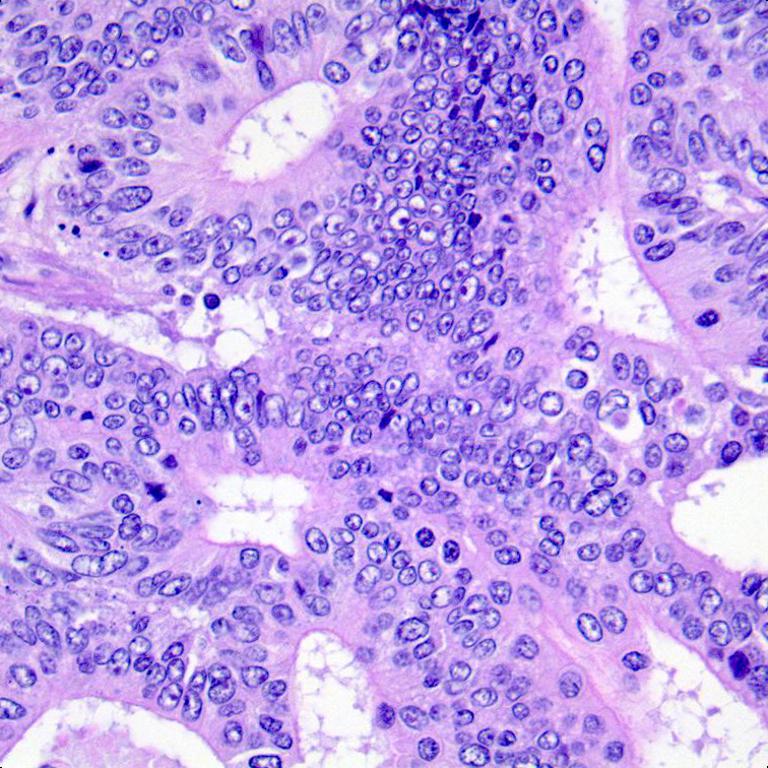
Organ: colon
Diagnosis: adenocarcinomas